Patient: sex F, age 55
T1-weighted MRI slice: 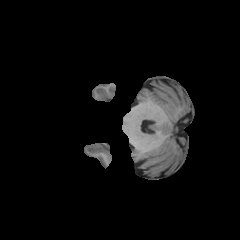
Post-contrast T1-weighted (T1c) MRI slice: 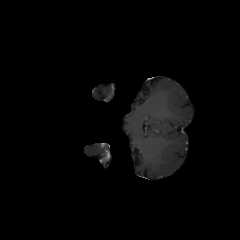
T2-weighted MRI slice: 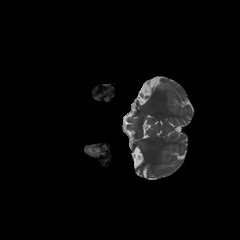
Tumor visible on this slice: no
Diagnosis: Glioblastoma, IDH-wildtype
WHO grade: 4